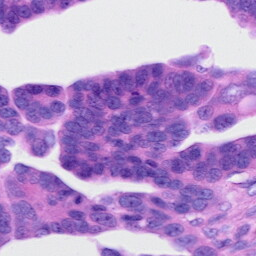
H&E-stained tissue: Ovarian